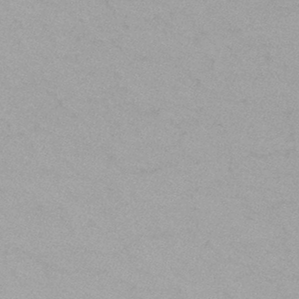
Label: frost